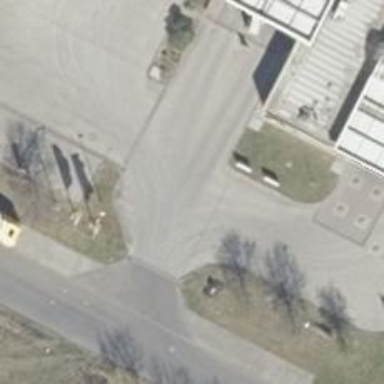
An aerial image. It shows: Road leading to fuel service station.